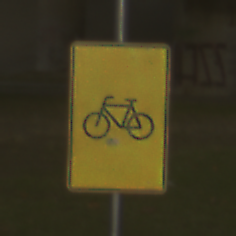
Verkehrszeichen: RadverkehrOhnePfeilsymbol
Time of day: SunriseSunset
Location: Outdoor (Suburban)
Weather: PartlyCloudy
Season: NotSpecified
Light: Natural